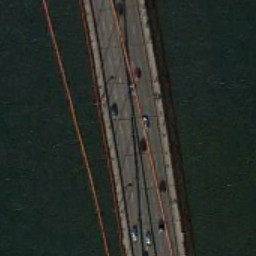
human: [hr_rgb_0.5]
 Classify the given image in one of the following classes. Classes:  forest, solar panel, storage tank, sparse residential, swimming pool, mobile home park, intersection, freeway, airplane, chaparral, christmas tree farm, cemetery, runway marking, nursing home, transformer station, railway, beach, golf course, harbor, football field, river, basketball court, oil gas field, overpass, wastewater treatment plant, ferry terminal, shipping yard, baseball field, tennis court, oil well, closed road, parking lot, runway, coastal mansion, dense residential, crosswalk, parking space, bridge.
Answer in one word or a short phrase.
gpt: bridge